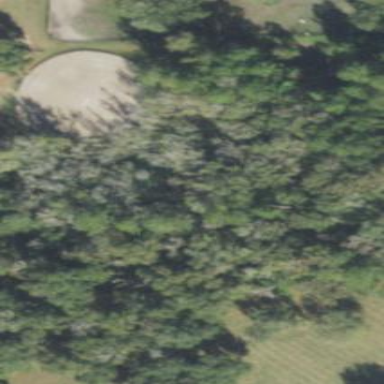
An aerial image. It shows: Mixed woodland with various types of leaves.